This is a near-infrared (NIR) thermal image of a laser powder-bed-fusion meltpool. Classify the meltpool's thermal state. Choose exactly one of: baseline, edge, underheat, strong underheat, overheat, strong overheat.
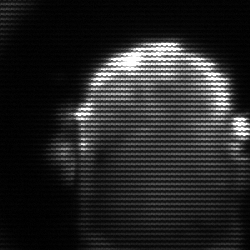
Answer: baseline